Question: It is easy to show a modal window when a button is clicked using twitter bootstrap. I am wondering if there is any way to display modal window on top of a button when clicked on it. In the below image, if i click on button, see where the modal appears.
Is there any feasible way to achieve that ?
It should be responsive. That is the modal window should not get cut-off if viewed on mobile.

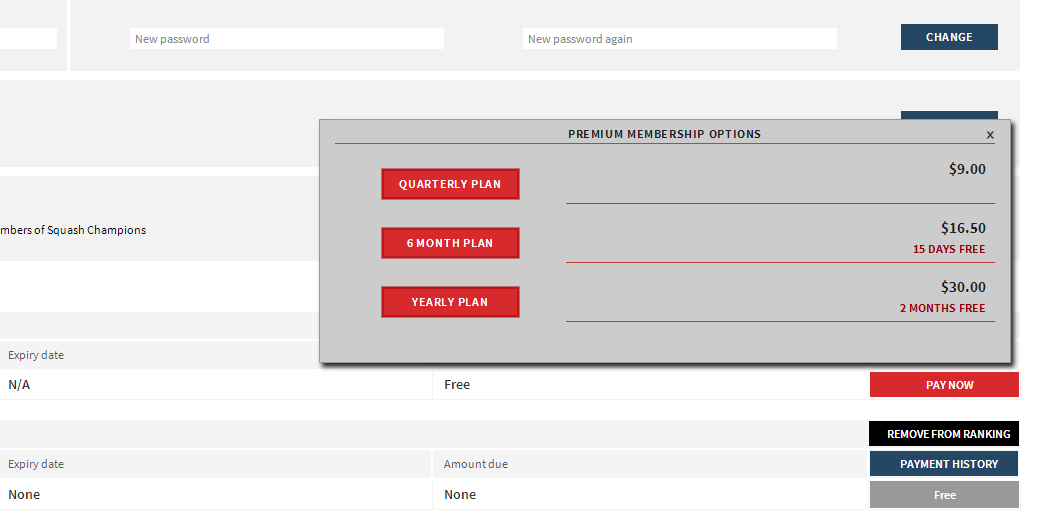
Answer: you can use <URL>